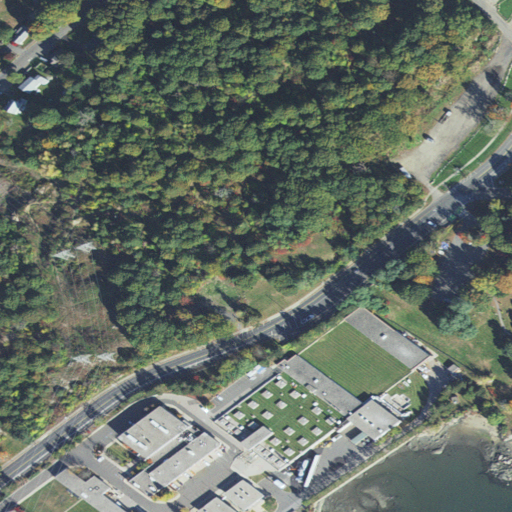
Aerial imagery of cape in Massachusetts named Salem Neck containing medium intensity development, low intensity development, deciduous forest, high intensity development, open development, open water, and barren land